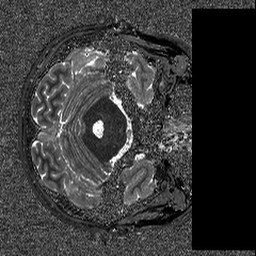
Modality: T1map
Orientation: axial
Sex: male